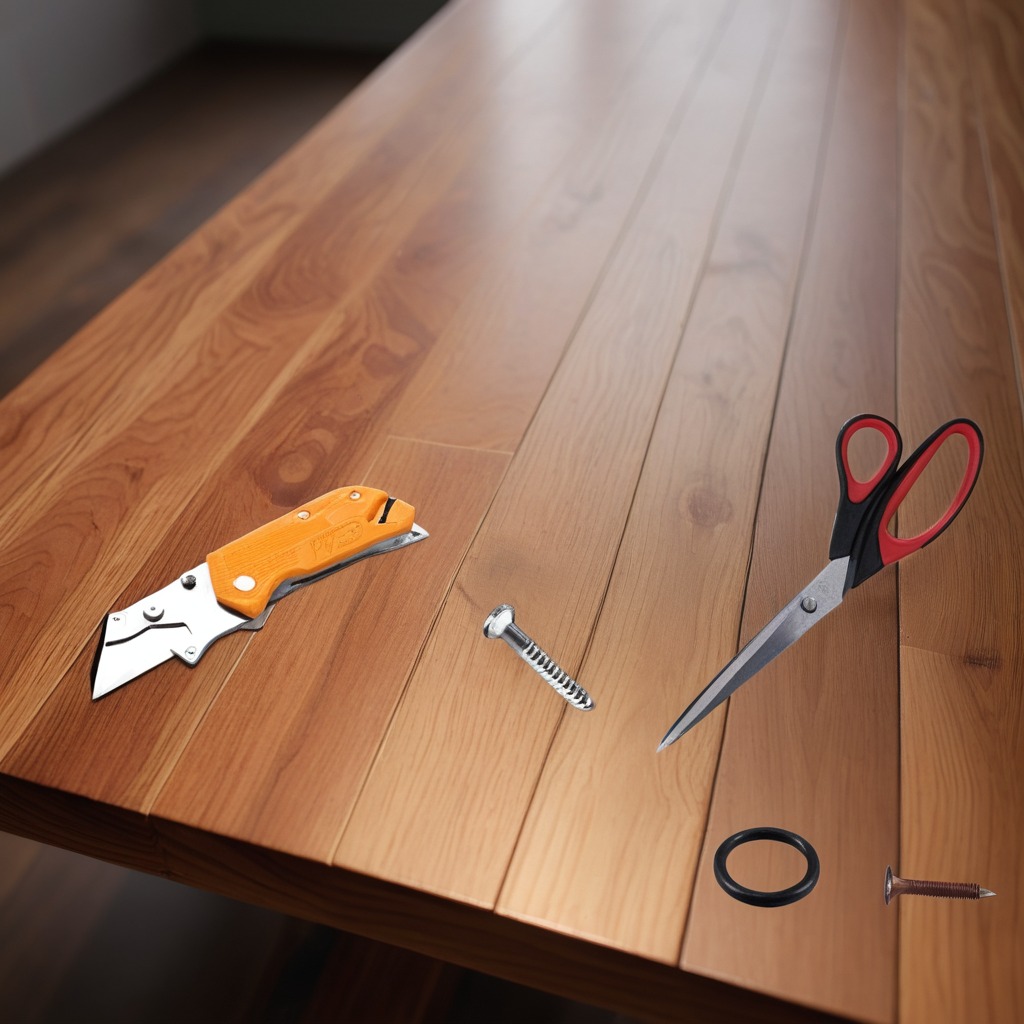
A rubber Oring, a utility knife, a metal machine screw, an iron nail, and a pair of scissors are lying on the wooden table.